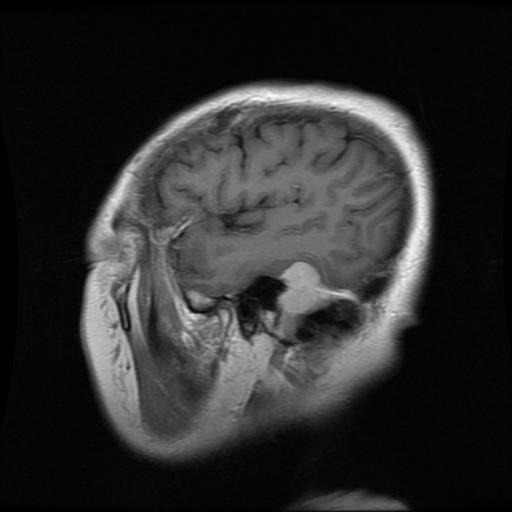
Label: meningioma